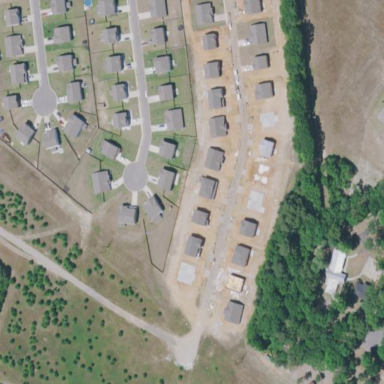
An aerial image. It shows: Residential area consisting of single-family homes in subdivision.